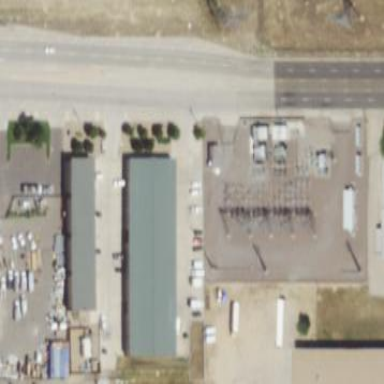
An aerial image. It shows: Outdoor distribution power substation.